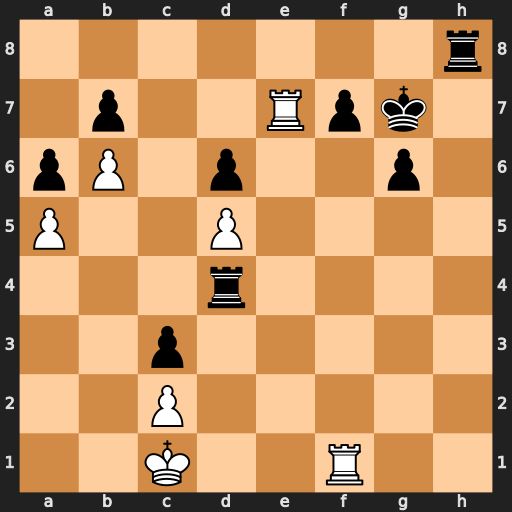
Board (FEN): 7r/1p2Rpk1/pP1p2p1/P2P4/3r4/2p5/2P5/2K2R2
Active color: w
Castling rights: -
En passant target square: -
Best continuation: Rexf7+ Kh6 Rh1+ Kg5 Rxh8